Question: The sample data ('pindex') is like this:
'''
gene index siC siJ Ctarget Jtarget
1 A1BG 0.<PHONE> 0.<PHONE> -0.015349200 FALSE FALSE
2 A1CF 0.<PHONE> 0.<PHONE> 0.000000000 FALSE FALSE
3 A2LD1 2.51692976 -0.88139800 -0.112959000 TRUE TRUE
4 A2M 0.<PHONE> 0.86064700 0.000000000 FALSE FALSE
5 A2ML1 0.<PHONE> 1.<PHONE> 0.000000000 FALSE FALSE
6 A4GALT 0.<PHONE> 0.83358200 0.000000000 FALSE TRUE
7 AAAS 12.97712855 -0.64036900 0.000000000 TRUE TRUE
8 AACS 4.69408532 -0.<PHONE> 0.000000000 TRUE TRUE
9 AADAC 0.<PHONE> 0.<PHONE> 0.000000000 FALSE FALSE
'''
My code is like this:
'''
ggplot(pindex, aes(Ctarget,log10(index+1))) + geom_boxplot(aes(colour=Jtarget))
'''
This would draw boxplots according to 'CTarget' and 'Jtarget' column.

However, this plot is ugly and makes people confusing.
What I want to do is make four boxplots whose group is 'NEITHER Ctarget NOR Jtarget', 'Ctarget' , 'Jtarget' and 'Ctarget AND Jtarget' (these four groups have overlaps).
Does anyone have ideas about this?
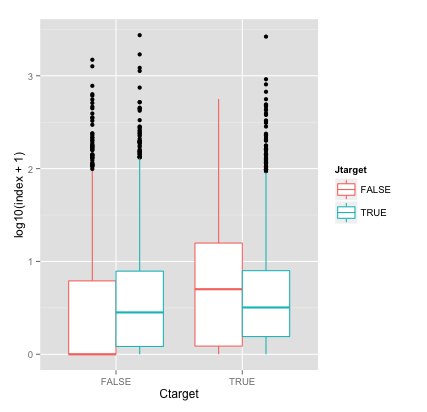
Answer: This probably isn't the most efficient or elegant way, but it works. First, define a new data.frame. Each category of targets is included with all the observations that fit into it (so some observations appear multiple times):
'''
> pindex2 <- rbind(data.frame(index=pindex$index[pindex$Ctarget==TRUE],
targets="Ctarget"),
data.frame(index=pindex$index[pindex$Ctarget==TRUE & pindex$Jtarget==TRUE],
targets="Ctarget AND Jtarget"),
data.frame(index=pindex$index[pindex$Ctarget==FALSE & pindex$Jtarget==FALSE],
targets="NOT Ctarget OR Jtarget"),
data.frame(index=pindex$index[pindex$Jtarget==TRUE],
targets="Jtarget"))
'''
Then the plot is easy:
'''
ggplot(pindex2,aes(x=targets,y=log10(index+1))) + geom_boxplot()
'''
Based on the few rows that you provided, it looks like this:

Then you can play with color and whatnot as you like.